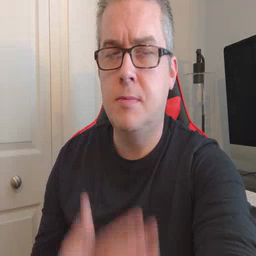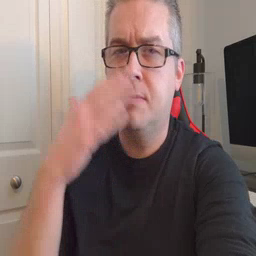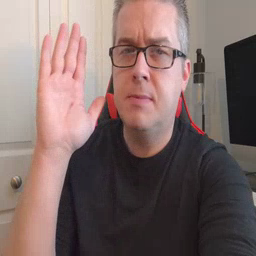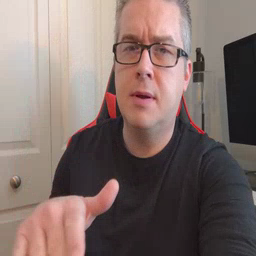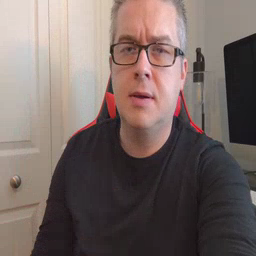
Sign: bad